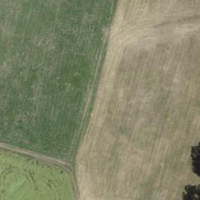
EUNIS habitat code: 52
Species observed at this site:
Corylus avellana